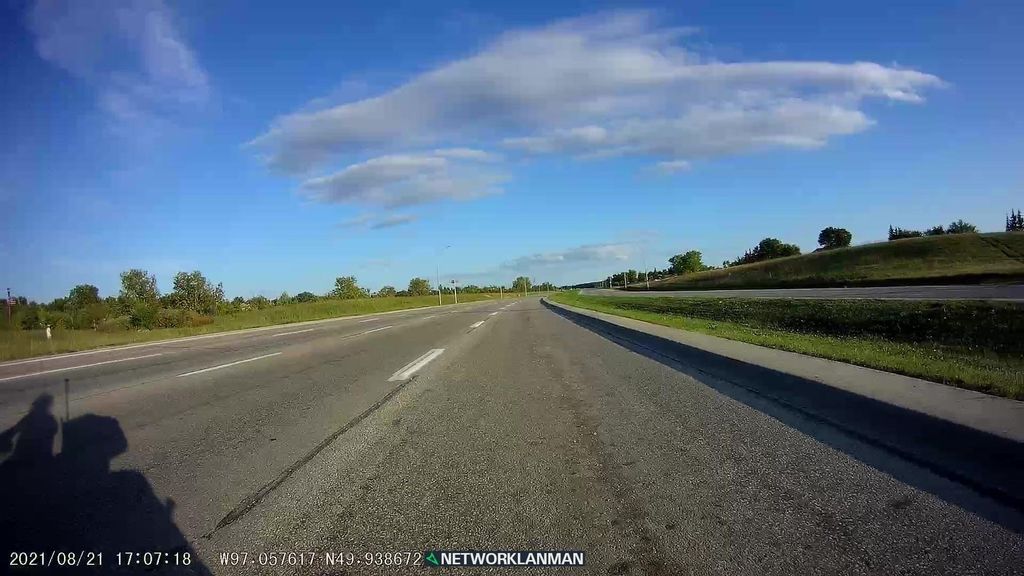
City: winnipeg